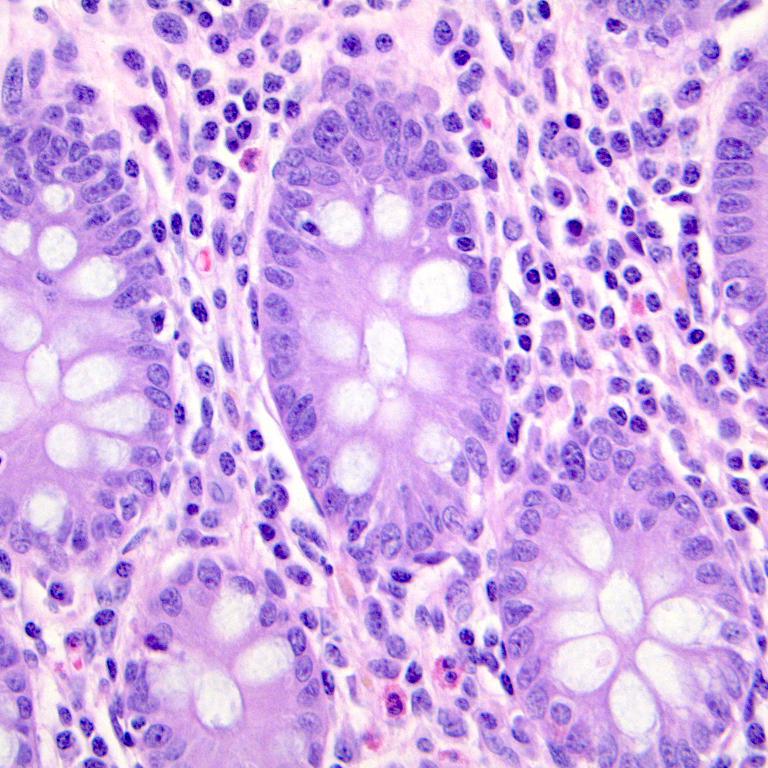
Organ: colon
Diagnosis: benign